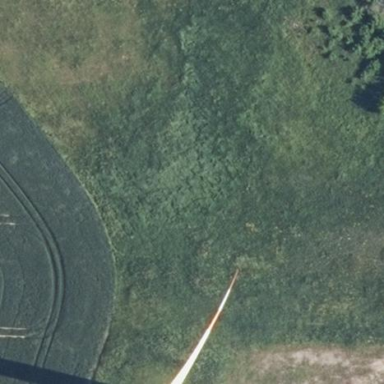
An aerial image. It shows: Area covered with grass.